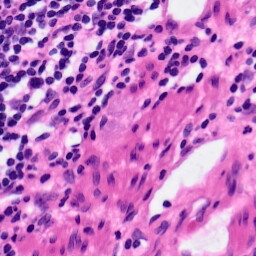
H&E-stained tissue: Pancreatic